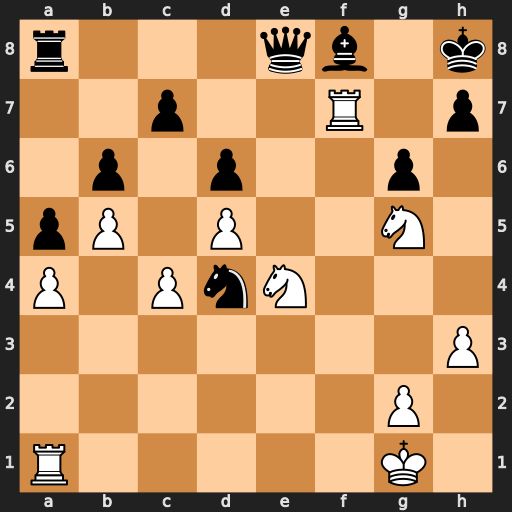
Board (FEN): r3qb1k/2p2R1p/1p1p2p1/pP1P2N1/P1PnN3/7P/6P1/R5K1
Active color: w
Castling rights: -
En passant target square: -
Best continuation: Rxh7+ Kg8 Nf6#